Aerial crown-view tile of a tropical tree (Barro Colorado Island, Panama), acquired 20250512:
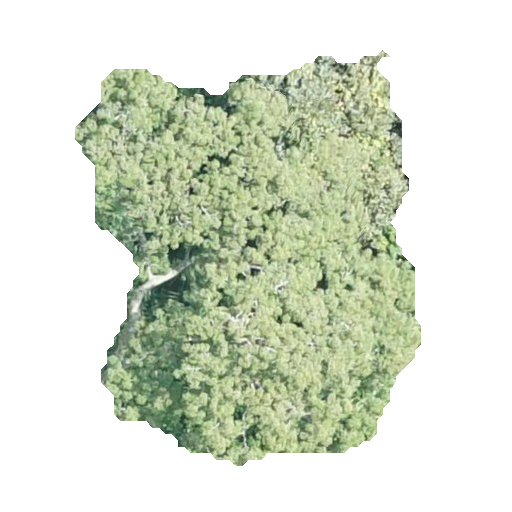
Species: Ceiba pentandra
GBIF accepted scientific name: Ceiba pentandra
Crown area: 157.624 m²